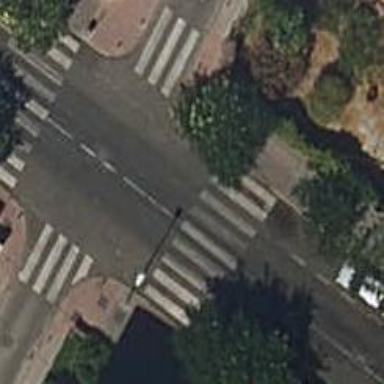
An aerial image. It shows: Uncontrolled footway crossing with markings.